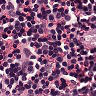
Metastatic tissue present: no